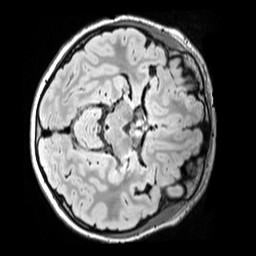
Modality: FLAIR
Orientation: axial
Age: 12
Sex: male
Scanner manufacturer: siemens
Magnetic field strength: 3 T
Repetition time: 5 s
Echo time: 0.388 s